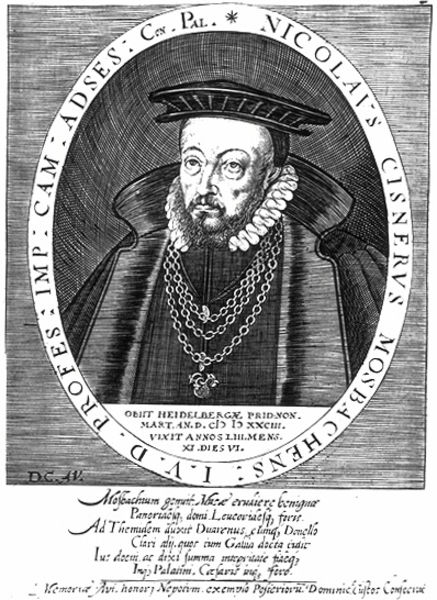
Titel: Bildnis des Nikolaus Cisner
Künstler: Dominicus Custos
Institution: (Seriendruck)
Schlagwörter: dunkel, kopf, mann, schatten, umhang, weiß, grau, hell, hut, licht, mund, nase, schmuck, schwarz, stirn, zeichnung, blick, bart, hemd, kappe, mütze, schnurrbart, augen, falten, gesicht, kleidung, kragen, rahmen, vollbart, bildnis, hals, halskrause, herr, portrait, porträt, signatur, kirche, geistlicher, gewand, kutte, mantel, adel, spitzen, augenbrauen, brustbild, oval, rund, kopfbedeckung, holzschnitt, schrift, wangen, kette, grafik, graphik, linien, inschrift, streng, brauen, glatze, pupillen, robe, rüschen, oberkörper, name, buch, medaillon, druck, druckgraphik, schnitt, schwarz-weiß, druckgrafik, schraffur, radierung, stich, text, buchstaben, ketten, augenringe, worte, orden, krause, spitzbart, talar, barett, halbprofil, anhänger, goldkette, schläfen, wams, gedicht, heidelberg, mönch, heiliger, gelehrter, spanische tracht, gedenken, kupferstich, erinnerung, wort, latein, beschriftet, lateinisch, schirft, umschrift, protrait, epitaph, humanist, seriendruck, würdenträger, goldenes vließ, sch, schaube, vlies, habsburger, rundkragen, prträt, medaillonbild, ratsherr, nicolaus, schuabe, samthut, cisnerus, r, schqarzweiß, trait, ortraiut, 1540, merdaillon, nicilaus, dc, nicola, adses, nikolais, goldketten, humanistenprotrait, d.c.